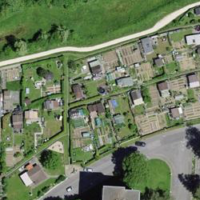
EUNIS habitat code: 53
Species observed at this site:
Lythrum salicaria
Prunus padus